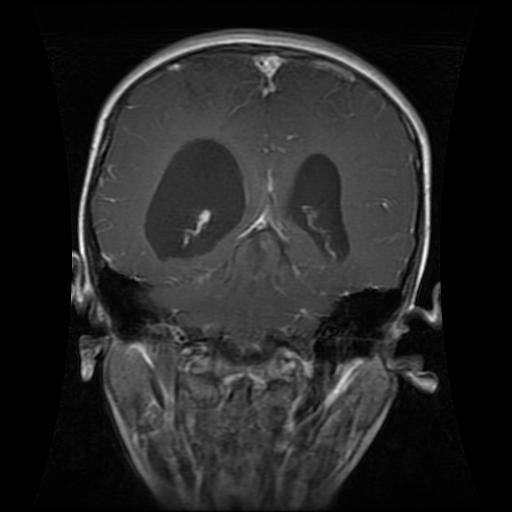
Label: glioma